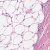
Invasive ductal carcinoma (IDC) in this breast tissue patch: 0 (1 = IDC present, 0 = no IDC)